Question: I have two 'JPanels' equal in size, one over the top of the other. The top layer serves as a drag selection panel, and the other one has other components added to it. My problem is that the mouse event handlers of these added components aren't triggered, because they are handled by the overlaying panel instead. How can I still drag over the top of these added components, but still have 'mouseEntered' and 'mouseExited' enabled for the underlaying components?
Here is a screenshot:

As you can see, the selection rectangle is painted on the overlaying 'JPanel', but it's as if my mouse can't get through this panel to see what's underneath (in search of a better way to explain that).
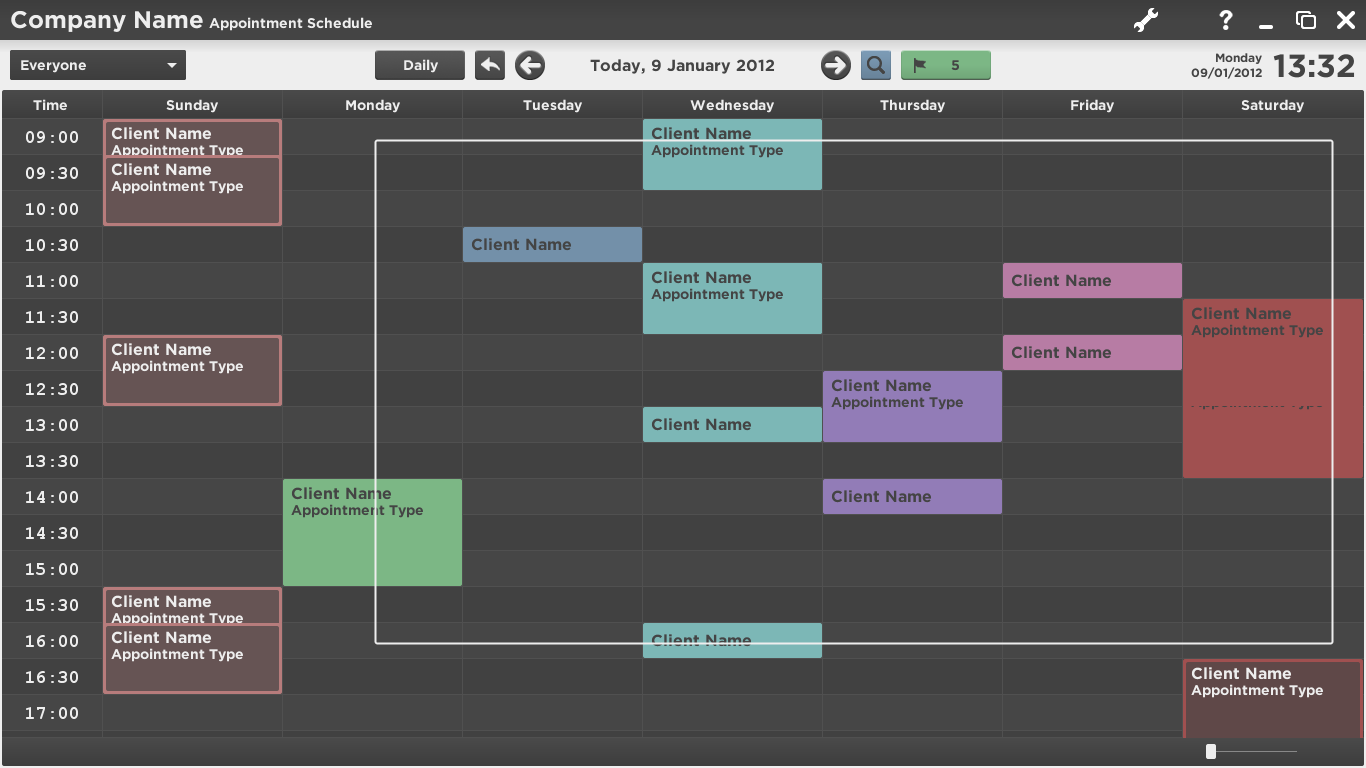
Answer: Don't use an overlaying panel. I gave a suggestion in your last posting on how you might do this.
Or, if you do use an overlaying panel, then just use it for drawing and have the underlying panel listen for the mouse events and then invoke the repainting on the overlaying panel.
Edit:
Maybe a better approach is to use a MouseListener on the individual components and then to handle the drawing of the rectangle you can use a <URL>' to help with this second test.